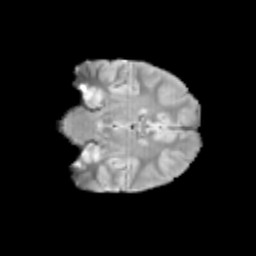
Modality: T2w
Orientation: coronal
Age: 13
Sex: female
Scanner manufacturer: siemens
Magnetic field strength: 3 T
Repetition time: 3.8 s
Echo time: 0.07 s